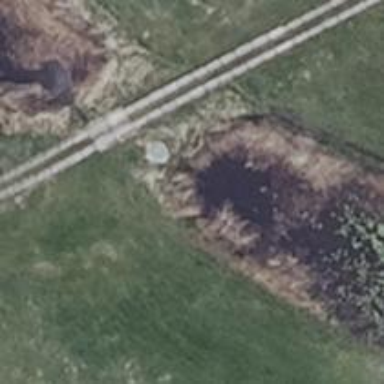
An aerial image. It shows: Culvert tunnel under canal.